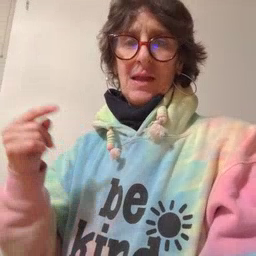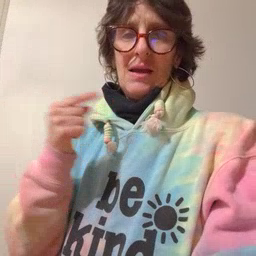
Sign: owie